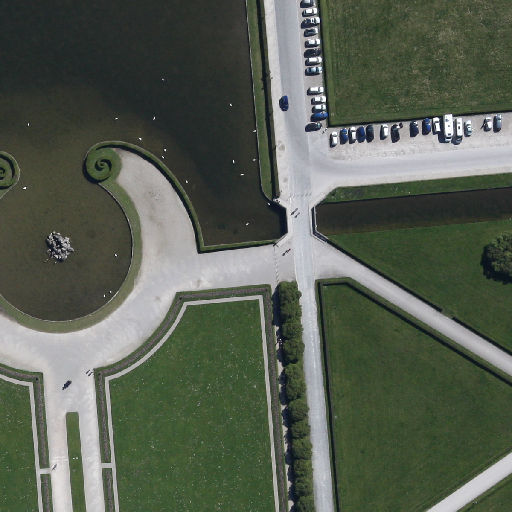
Referring expression: car in the parking area